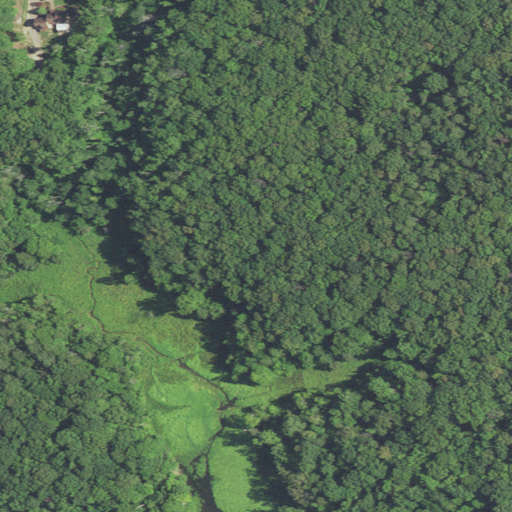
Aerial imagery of cape in Virginia named Mason Neck containing mixed forest, woody wetlands, deciduous forest, herbaceous wetlands, open development, and open water